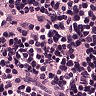
Metastatic tissue present: no